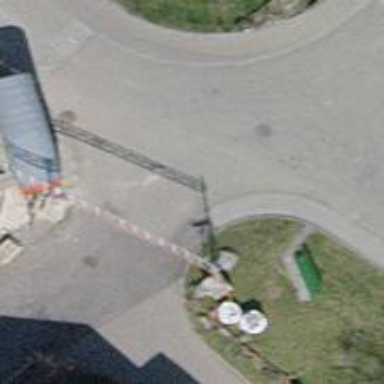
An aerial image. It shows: Table-style traffic calming feature.